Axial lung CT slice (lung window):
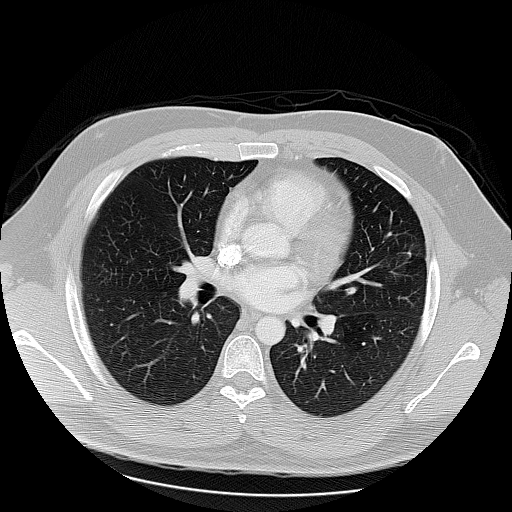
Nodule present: no